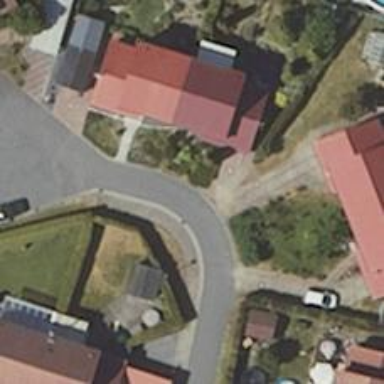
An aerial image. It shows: Residential road.